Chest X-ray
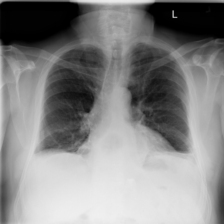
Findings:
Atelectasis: positive
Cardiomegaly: negative
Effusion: negative
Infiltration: negative
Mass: negative
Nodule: negative
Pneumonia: negative
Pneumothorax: negative
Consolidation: negative
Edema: negative
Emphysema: negative
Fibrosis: negative
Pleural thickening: negative
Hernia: positive